Interaction volume radius: 10 \u00c5
Interaction volume height: 15 \u00c5
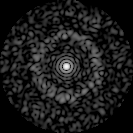
Disorder parameter: 0.8126